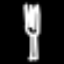
Label: fork